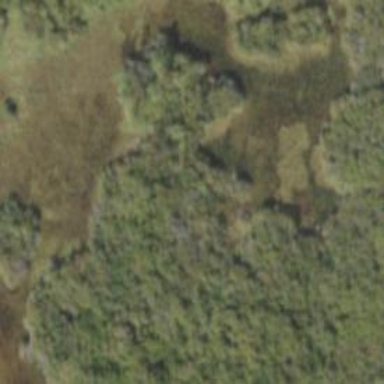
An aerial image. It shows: Beautiful wet meadow natural wetland.